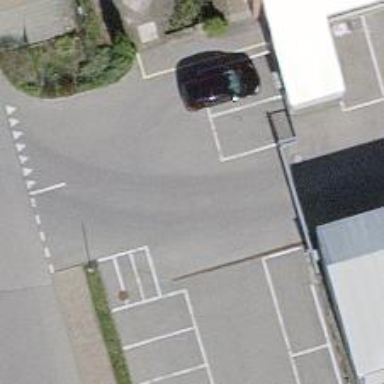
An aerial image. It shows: Parking aisle designated as service road.